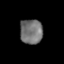
Tissue: lung
Cell type: Myeloid cells
Senescence score: 0.5581
Nuclear area (px): 550
Mean DAPI intensity: 115.004